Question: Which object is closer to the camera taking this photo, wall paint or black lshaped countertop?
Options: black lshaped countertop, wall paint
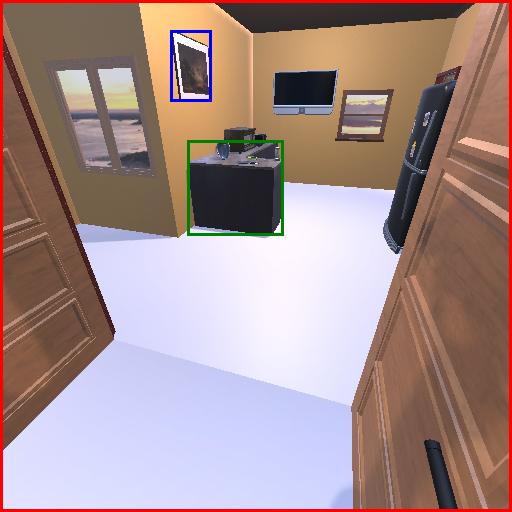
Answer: black lshaped countertop